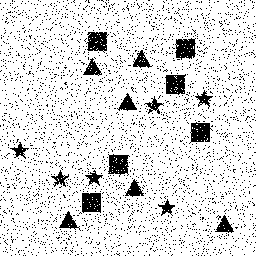
Squares: 6
Triangles: 6
Stars: 6
Total shapes: 18